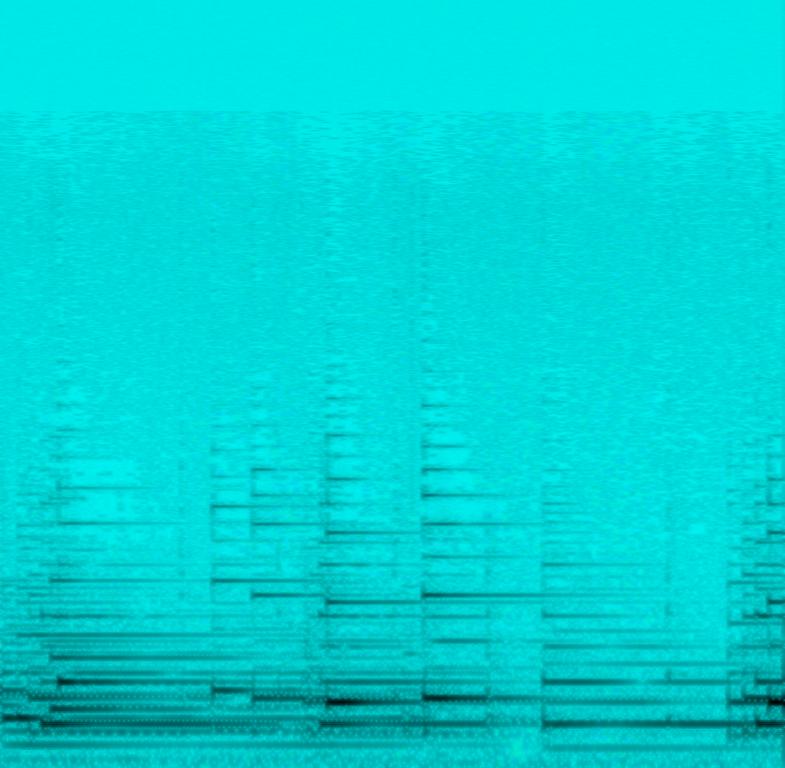
The song is an instrumental. The song is in medium tempo with a harpist playing a beautiful  cascade of notes while the orchestra watches. The song is exciting and passionate. The audio quality is poor.